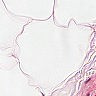
Metastatic tissue present: no